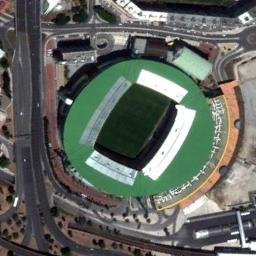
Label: stadium